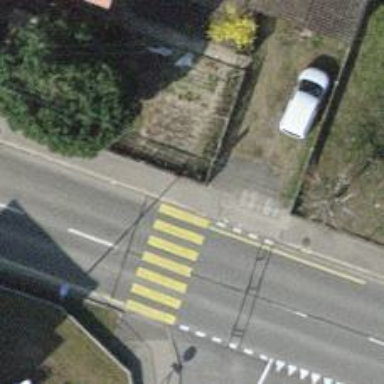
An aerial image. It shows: Sidewalk.